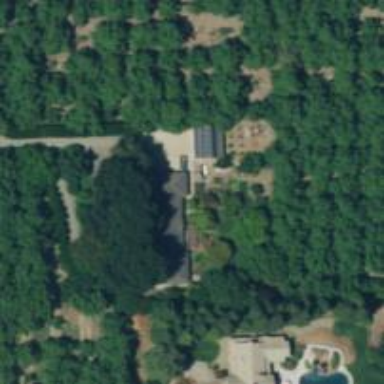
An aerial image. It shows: Driveway.